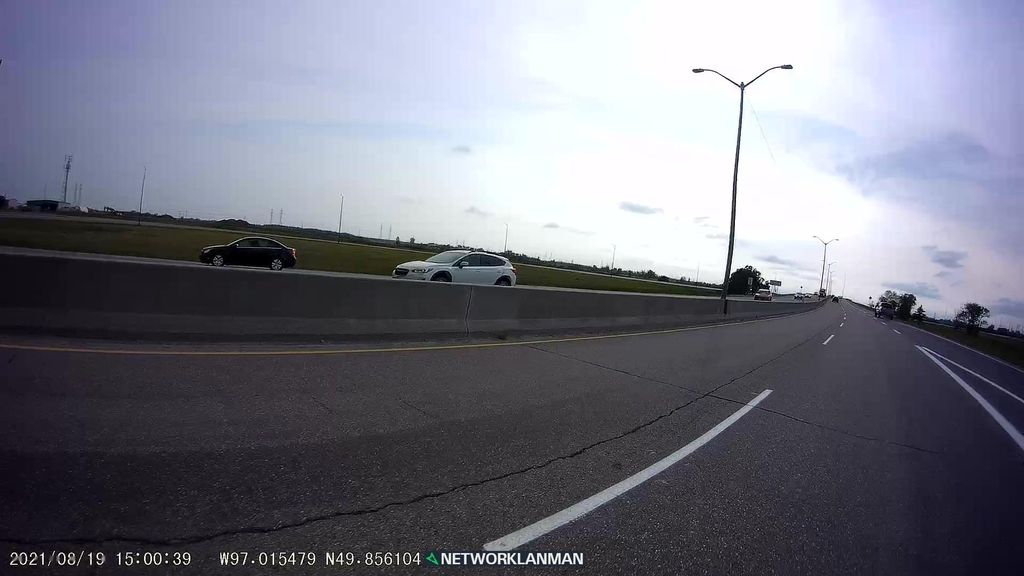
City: winnipeg